Question: I successfully managed to use interceptors (AngularJs ) in my Ionic application. <URL> .
While it is working perfectly well in the browser using "ionic serve".
There is no content loaded in the header title and content block ( "ion-content" ) using "ionic run android" (either emulating on genymotion or on my own phone). See screenshot below.

I'm pretty sure it comes from the interceptors i'm using, because before that, the app was working on any platforms. Also, as soon as i remove the interceptors it is working again. Here the code.
Note that i'm checking which url is called so i don't go into a circular dependency or checking useless url, only the calls to my api go through.
'''
app.config(function($httpProvider){
$httpProvider.interceptors.push(['$location', '$injector', '$q', function($location, $injector, $q){
return {
'request' : function(config){
// intercept request
// carefull includes might not work while emulating
// use instead indexOf for that case
if(!config.url.includes('/oauth/v2/token') && config.url.includes('/api')){
// inject the service manually
var OauthService = $injector.get('OauthService');
var access_token = OauthService.token();
config.url = config.url+'?access_token='+access_token.key;
}
return config;
}
}
}]);
});
'''
Any ideas what could give this error? (By the way console is showing no errors on browser).
'''
app.factory('OauthService', function($http, $localStorage) {
return {
token : function(){
// Store actual token
access_token = $localStorage.getObject('access_token');
// Store actual identity
identity_token = $localStorage.getObject('identity_token');
// IF no user logged
if(isObjectEmpty(identity_token)){
// IF access_token does NOT exist OR will expires soon
if( isObjectEmpty(access_token) || Date.now() > (access_token.expires_at - (600*1000)) ){
// Create an anonymous access_token
return $http
.get(domain+'/oauth/v2/token?client_id='+public_id+'&client_secret='+secret+'&grant_type=client_credentials')
.then(function (response) {
$localStorage.setObject('access_token', {
key: response.data.access_token,
type: 'anonymous',
expires_at: Date.now()+(response.data.expires_in*1000)
});
return response.data.access_token;
});
}
}
// IF user is logged
else{
// IF access_token does NOT exist OR will expires soon OR is anonymous
if( isObjectEmpty(access_token) || Date.now() > (access_token.expires_at - (600*1000)) || access_token.type == 'anonymous' ){
// Create an access_token with an identity
return $http
.get(domain+'/oauth/v2/token?client_id='+public_id+'&client_secret='+secret+'&api_key='+identity_token+'&grant_type=http://oauth2.dev/grants/api_key')
.then(function (response) {
$localStorage.setObject('access_token', {
key: response.data.access_token,
type: 'identity',
expires_at: Date.now()+(response.data.expires_in*1000)
});
return response.data.access_token;
});
}
}
return access_token.key;
}
};
})
'''
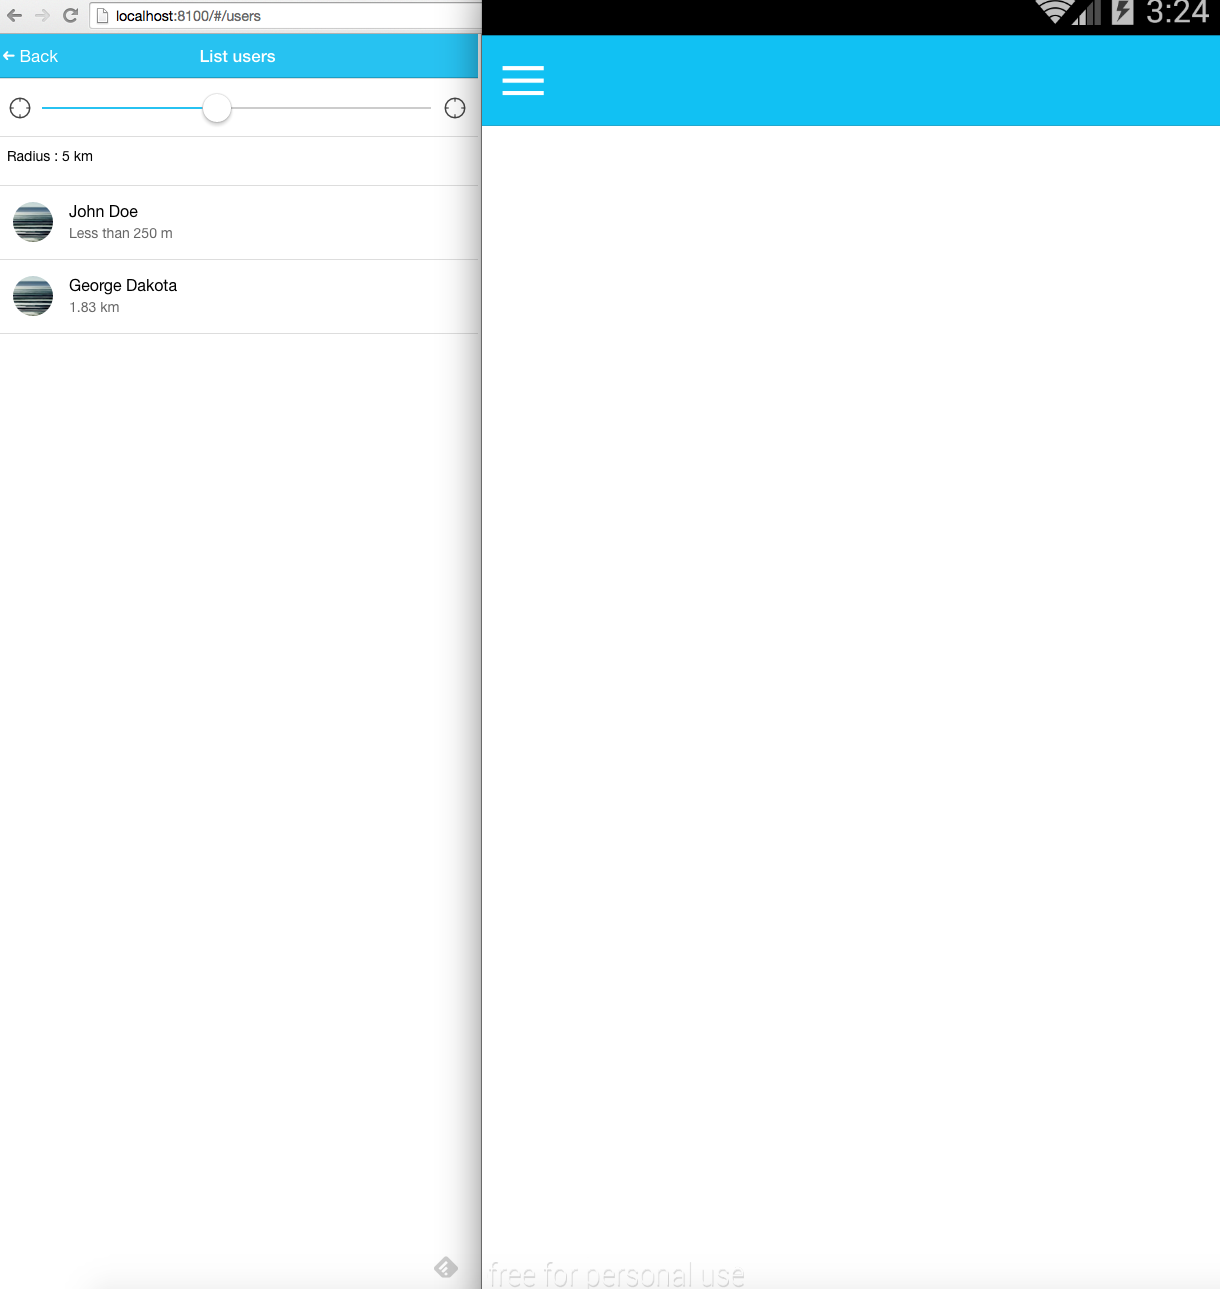
Answer: Did you install <URL> ?
'''
cordova plugin add cordova-plugin-whitelist
'''
or if you want to save the reference to your config.xml file:
'''
cordova plugin add cordova-plugin-whitelist --save
'''
If you don't have that your device won't be able to access external resources.
You can find more info <URL>.
:
I've checked your previous answer.
The idea of the interceptor is to intercept calls to an external service insert some action in the pipeline.
I would change your interceptor:
'''
$httpProvider.interceptors.push(['$location', '$injector', '$q', '$localStorage', function($location, $injector, $q, $localStorage){
return {
'request' : function(config) {
config.headers = config.headers || {};
access_token = $localStorage.getObject('access_token');
if (access_token) {
config.headers.Authorization = 'Bearer ' + access_token;
}
}
'response' : function(response){
if (response.status === 401) {
logger.debug("Response 401");
}
return response || $q.when(response);
}
'responseError' : function(rejection){
if (rejection.status === 401) {
var OauthService = $injector.get('OauthService');
var access_token = OauthService.token();
if (access_token === null)
{
return $q.reject(rejection);
}
// Append your access token to the previous request and re-submits.
rejection.config.headers['Authorization'] = 'Bearer ' + access_token;
return $injector.get('$http')(rejection.config);
}
// This is necessary to make a 'responseError' interceptor a no-op.
return $q.reject(rejection);
}
}
}]);
'''
If you look at the interceptor above it manages all the requests to an external resource (REST api) and appends a bearer token to the authorization header if needed.
The response does not do much as it is only there for logging purposes.
'responseError' is the place where you should intercept and check if your token as expired, fetch a new one and resubmit the request.
We check if the user is not authorized to the request:
'''
if (rejection.status === 401) { ... }
'''
If not we request a new access token. I guess your does that.
If we have a new access token:
'''
var access_token = OauthService.token();
'''
we can, again, append the access token to the request header:
'''
rejection.config.headers['Authorization'] = 'Bearer ' + access_token;
'''
and resubmit the previous request:
'''
return $injector.get('$http')(rejection.config);
'''
If you want to find out more about interceptors you can <URL>.